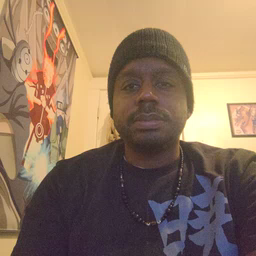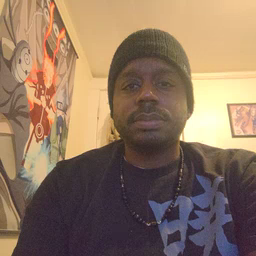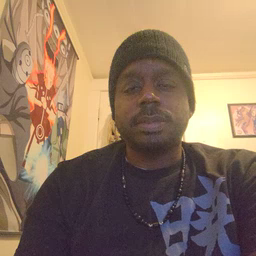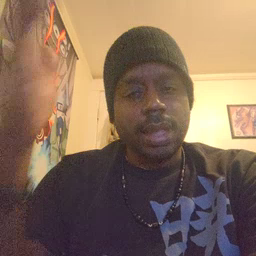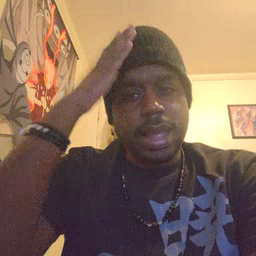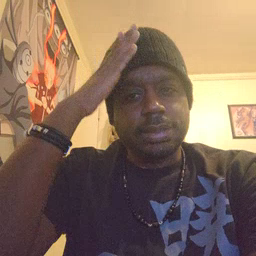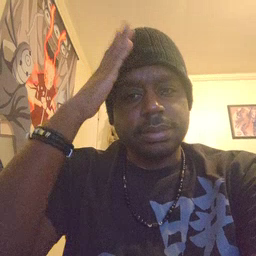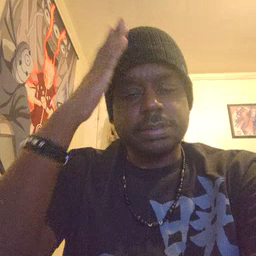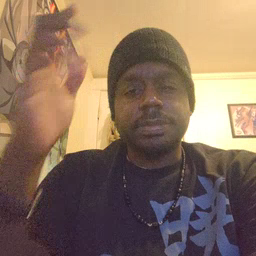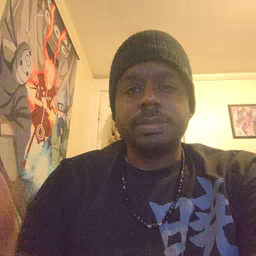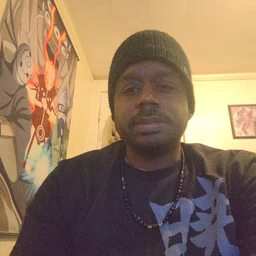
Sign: hat